Question: I'm trying to connect client with server. With local address (127.0.0.1) everything works perfectly fine, but when i try to use my remote address, it doesn't work. I search this thing all over the internet but i couldn't find anything.
Server side:
'''
bool start_server()
{
int i = 1;
if(WSAStartup(MAKEWORD(2,0),&WsaDat) != 0)
{
cout << "WSA error!" << endl;
system("pause");
return FALSE;
}
if ( LOBYTE( WsaDat.wVersion ) != 2 || HIBYTE( WsaDat.wVersion ) != 0 )
{
cout << "Bad version of winsocket" << endl;
system("pause");
WSACleanup();
return 0;
}
serwer = socket(AF_INET, SOCK_STREAM, 0);
if(serwer == INVALID_SOCKET)
{
cout << "Can't create socketa!" << endl;
system("pause");
WSACleanup();
return 0;
}
int port;
cout << "Port input " << endl;
cin >> port; // 13056
SOCKADDR_IN SockAddr;
SockAddr.sin_port = htons(port);
SockAddr.sin_family = AF_INET;
SockAddr.sin_addr.s_addr = INADDR_ANY;
setsockopt( serwer, SOL_SOCKET, SO_REUSEADDR, ( char * ) &i, sizeof ( i ) );
if(bind(serwer,(SOCKADDR *)(&SockAddr), sizeof(SockAddr)) == SOCKET_ERROR)
{
cout << "Couldn't bind socket" << endl;
system("pause");
WSACleanup();
return 0;
}
for(int i = 0; i < MAX_CLIENTS; i++)
client[i].connected = FALSE;
if(listen(serwer,SOMAXCONN)==SOCKET_ERROR)
{
cout << "Listening error!" << endl;
system("pause");
WSACleanup();
return 0;
}
cout << "Serwer created!" << endl;
unsigned long b = 0;
ioctlsocket ( serwer, FIONBIO, &b );
return 1;
}
'''
After this i have accept function on which program is blocking:
'''
accept(serwer,(SOCKADDR *)(&current_client->address),&current_client->address_length);
'''
Client side:
'''
bool start_client()
{
WSADATA WsaDat;
if(WSAStartup(MAKEWORD(2,0),&WsaDat) != 0)
cout << "WSA error!
";
if ( LOBYTE( WsaDat.wVersion ) != 2 || HIBYTE( WsaDat.wVersion ) != 0 )
{
cout << "Wrong version of winsocket
";
WSACleanup();
return false;
}
SOCKET Klient;
Klient = socket(AF_INET, SOCK_STREAM, 0);
if(Klient == INVALID_SOCKET)
{
cout << "Can't create socket socketa!
";
WSACleanup();
return false;
}
SOCKADDR_IN SockAddr;
SockAddr.sin_port = htons(PORT); // 13056
SockAddr.sin_family = AF_INET;
SockAddr.sin_addr.S_un.S_addr = inet_addr("*********"); // my remote address
while(connect(Klient, (SOCKADDR *)(&SockAddr), sizeof(SockAddr)) != 0)
{
cout << "Trying to connect " << WSAGetLastError() << "
";
Sleep(500);
}
cout << "Connected!
";
}
'''
I have added both client and server applications to firewall rules and i have also tried to connect them on couple ports. Server side is listening for sure (here on different port):

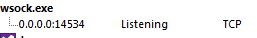
Answer: There is nothing wrong with your code.
Not all routers and network address translators (NATs) support <URL>, which is the ability to connect to your public IP from within the private network behind the NAT.
If your NAT/router does support this, then you likely will need to configure a port-forwarding rule on the NAT/route to map all incoming TCP traffic on port 14354 (your server listening port) to the internal IP address of 192.168.0.10. Think of this from the router perspective, if it sees and incoming connection request on the public IP - it needs to know which host on the private network to forward that connection to.